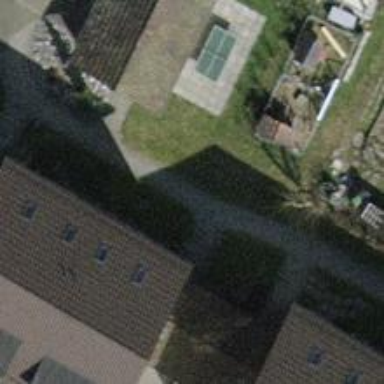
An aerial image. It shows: Terrace building.